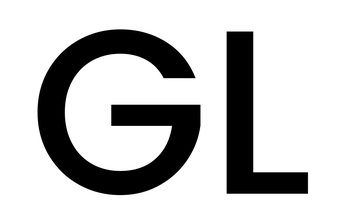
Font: Poppins-Medium